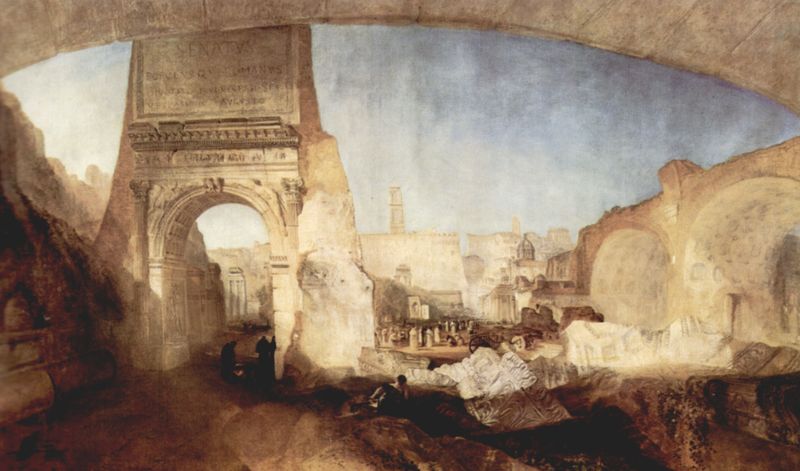
Titel: Das Forum Romanum
Künstler: William Turner
Standort: London
Institution: Tate Gallery
Schlagwörter: blau, dunkel, felsen, himmel, mann, schatten, weiß, aquarell, menschen, ocker, stadt, braun, fenster, frau, grau, hell, hintergrund, licht, männer, schwarz, skizze, strasse, säule, säulen, zeichnung, dach, gebäude, haus, weg, beige, leute, malerei, muster, alt, architektur, mensch, sockel, stein, steine, bild, öl, erde, häuser, hügel, brücke, kirche, sonne, boden, decke, anhöhe, esel, turm, relief, ansicht, bogen, fassaden, italien, trocken, fels, hang, wüste, dächer, mauer, platz, silhouette, beleuchtung, rundbogen, wagen, kuppel, trümmer, untergang, zerstörung, tafel, detail, inschrift, ornamente, durchgang, tor, bögen, bad, eingang, ruine, gewölbe, antike, durchblick, orient, türme, torbogen, dom, ideal, bedrohlich, friedhof, ruinen, kapitelle, rom, römer, schlussstein, stadttor, sims, triumph, gesims, quader, mauern, ionisch, rundbögen, marktplatz, mönche, steintor, tempel, kassettendecke, brau, fantasie, bruchstein, nike, azur, bauten, römisch, forum, triumpfbogen, triumphbogen, brückenbogen, tein, archäologie, lateinisch, fragmente, thermen, spolien, niken, utopie, altstadt, senator, ausgrabung, grabung, ruinenlandschaft, bäder, bruchstücke, triumpgbogen, kasseteen, unter brücke, forum romamum, orinet, stadt turm, mönchetor, kassettendekcke